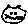
Label: cat